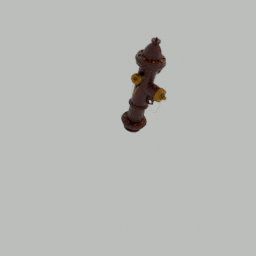
Label: architecture